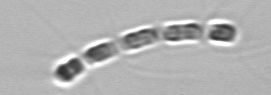
Label: Chaetoceros